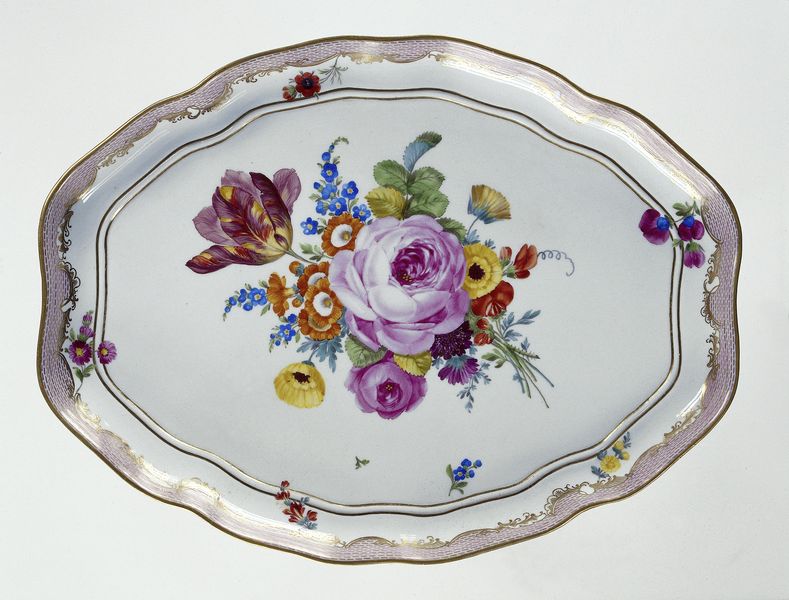
Titel: Dienblad, veelkleurig beschilderd met bloemboeketten
Künstler: Meissener Porzellan Manufaktur
Standort: Amsterdam
Institution: Rijksmuseum
Schlagwörter: café, assiette, fleurs, fleur, bleu, plateau, bouquet, rose, plat, plats, service, thé, dorure, décoration, roses, collection, or, fleures, céramique, dorures, couvert, décordécors, dorrure